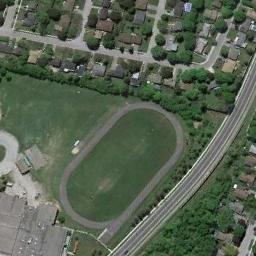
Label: ground_track_field